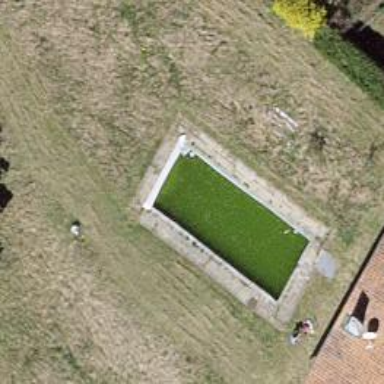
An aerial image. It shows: Swimming pool located in leisure land.